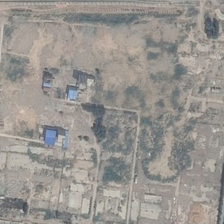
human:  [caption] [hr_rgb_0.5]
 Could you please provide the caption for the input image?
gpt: several buildings are in a piece of bareland near a road .

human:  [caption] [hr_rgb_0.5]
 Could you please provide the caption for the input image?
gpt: several buildings are in a piece of bareland near a road .

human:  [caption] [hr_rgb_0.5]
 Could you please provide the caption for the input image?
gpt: several buildings are in a piece of bareland near a road .

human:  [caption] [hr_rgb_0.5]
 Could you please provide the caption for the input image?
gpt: several buildings are in a piece of bareland near a road .

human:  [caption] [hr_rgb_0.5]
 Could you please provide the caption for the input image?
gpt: several buildings are in a piece of bareland near a road .